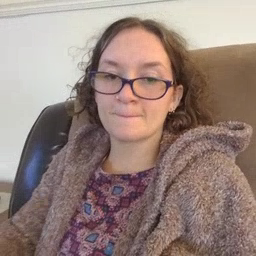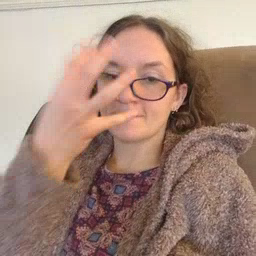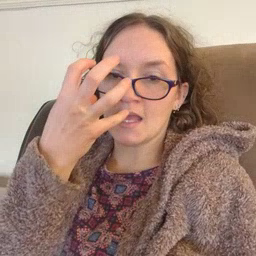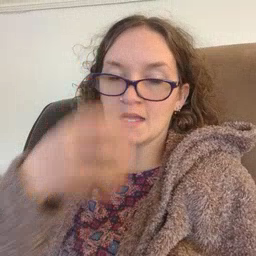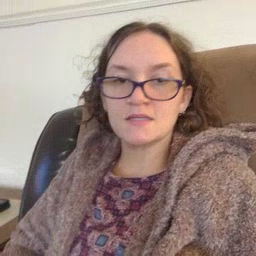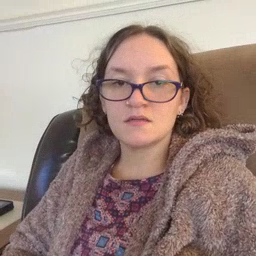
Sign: mad